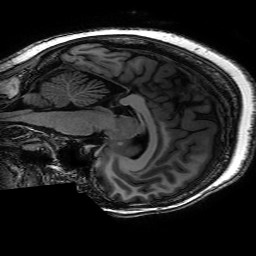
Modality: T1w
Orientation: sagittal
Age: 45
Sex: female
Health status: healthy